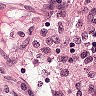
Metastatic tissue present: no